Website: lowes
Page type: customer-info-address
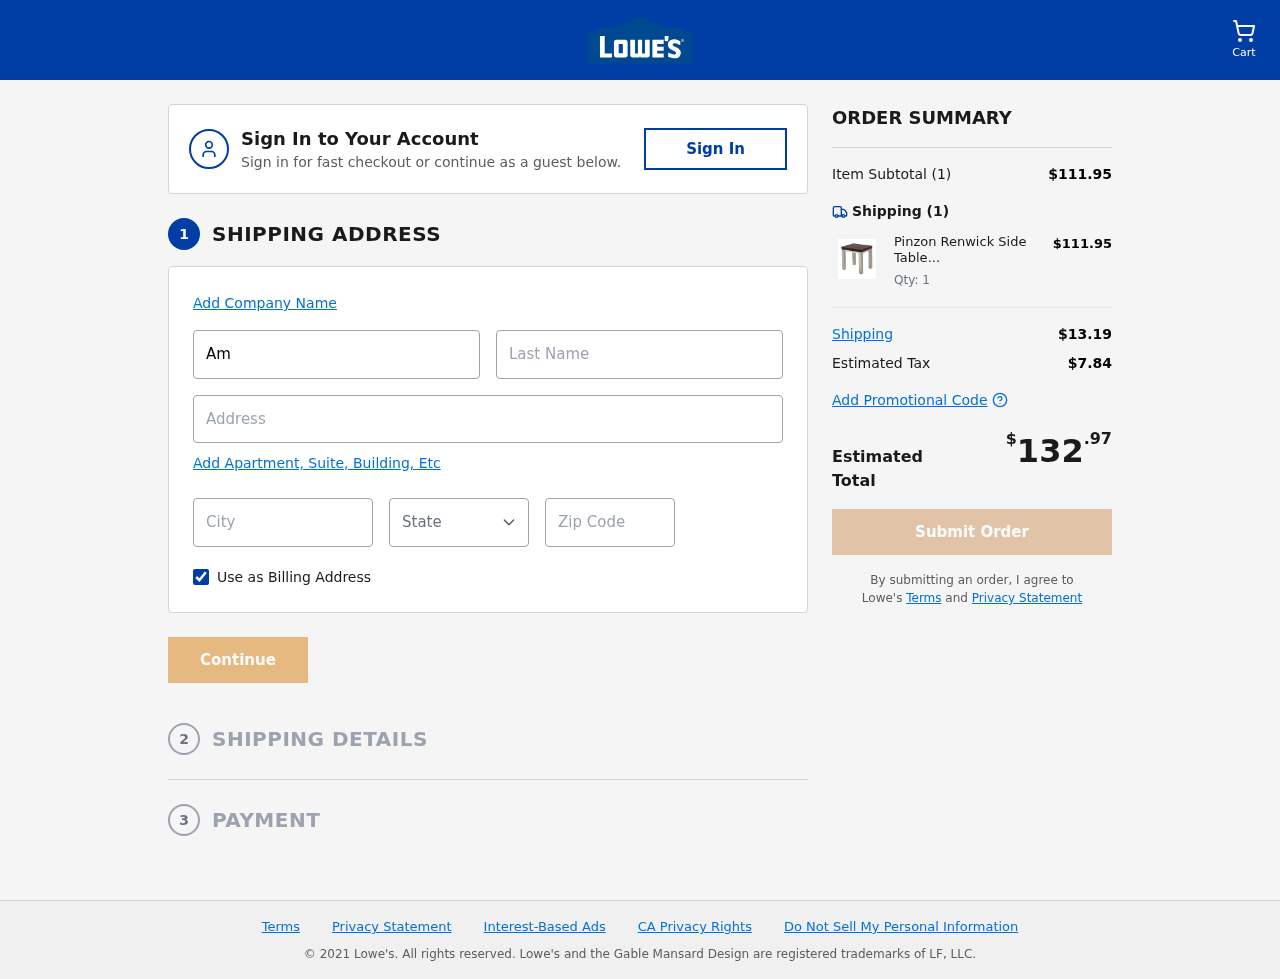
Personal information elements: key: PII_CITY
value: East Donald
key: PII_FIRSTNAME
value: Amanda
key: PII_LASTNAME
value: Frey
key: PII_POSTCODE
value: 53371
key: PII_STATE_ABBR
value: UT
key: PII_STREET
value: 545 Moore Groves Apt. 370
Product elements: key: PRODUCT1_NAME
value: Pinzon Renwick Side Table
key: PRODUCT1_PRICE
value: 111.95
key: PRODUCT1_QUANTITY
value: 1
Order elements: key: ORDER_NUM_ITEMS
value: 1
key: ORDER_SUBTOTAL
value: $111.95
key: ORDER_NUM_ITEMS2
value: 1
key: ORDER_SHIPPING_COST
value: $13.19
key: ORDER_TAX
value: $7.84
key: ORDER_TOTAL
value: $132.97